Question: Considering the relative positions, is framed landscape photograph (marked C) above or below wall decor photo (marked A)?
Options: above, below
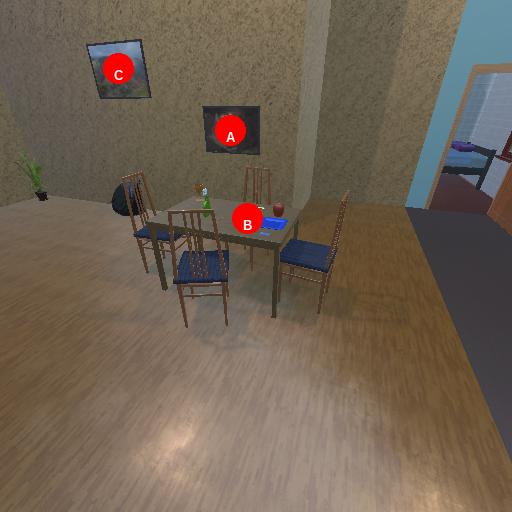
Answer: above